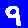
Digit: 9